Chest X-ray:
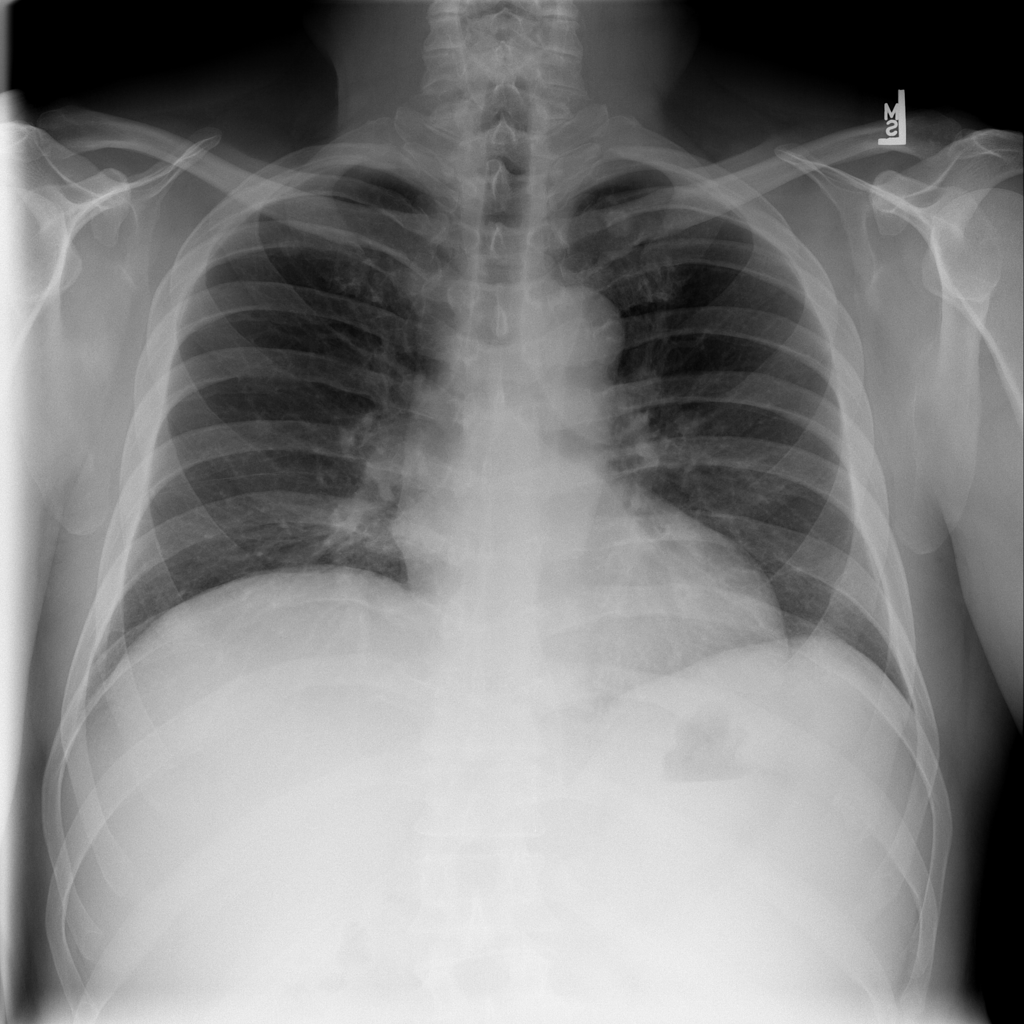
Findings: Calcification
No abnormal finding: no